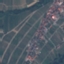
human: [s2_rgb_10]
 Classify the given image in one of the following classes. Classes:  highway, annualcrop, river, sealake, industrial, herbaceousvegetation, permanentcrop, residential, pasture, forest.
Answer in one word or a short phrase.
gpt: PermanentCrop